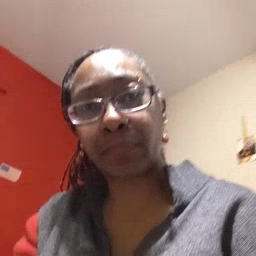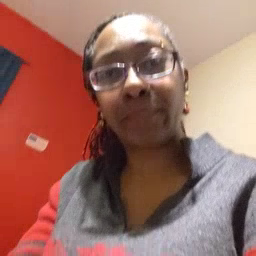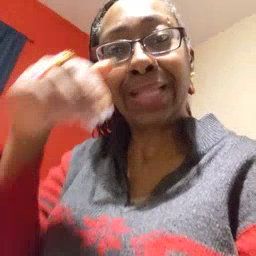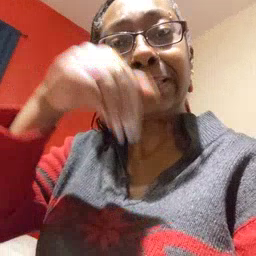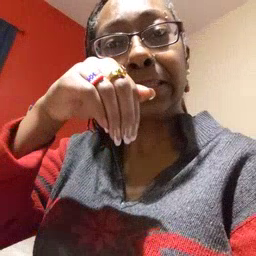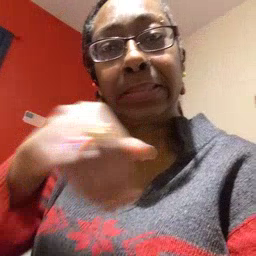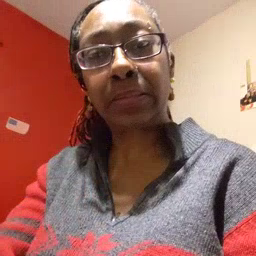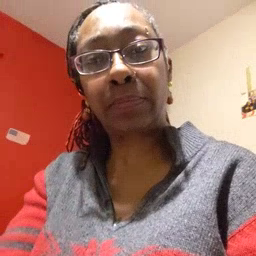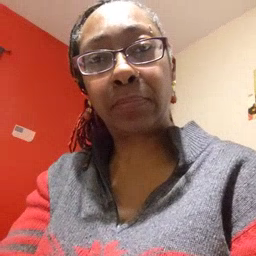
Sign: night